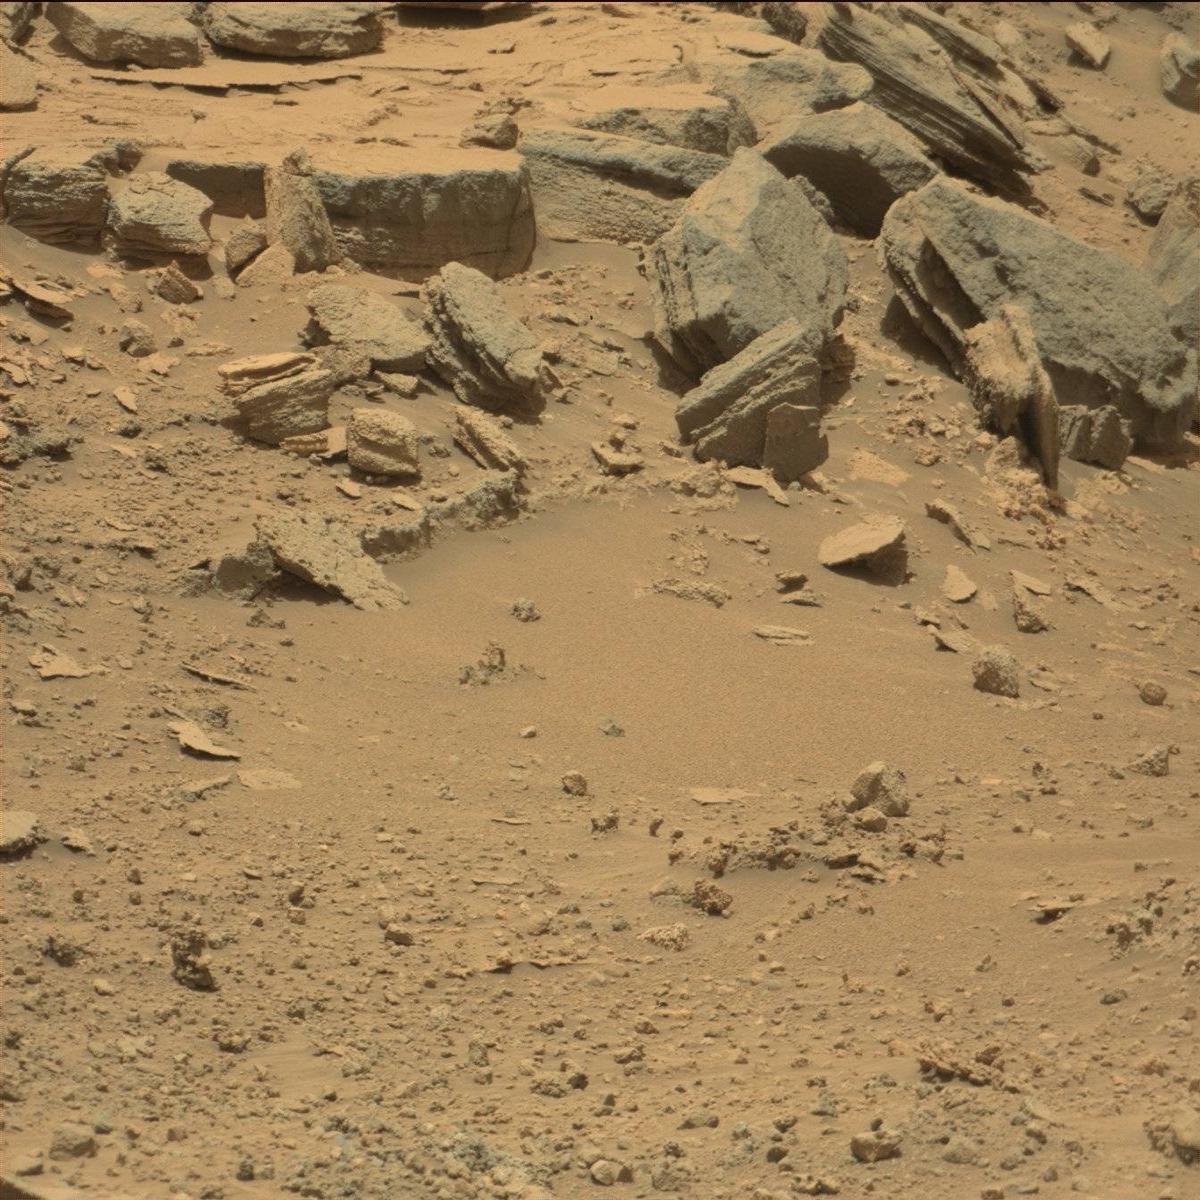
Terrain classes present: Bedrock, Sand / Soil